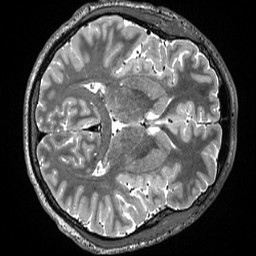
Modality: T2w
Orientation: axial
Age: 29
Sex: male
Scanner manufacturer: siemens
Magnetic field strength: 3 T
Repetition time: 3.2 s
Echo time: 0.563 s